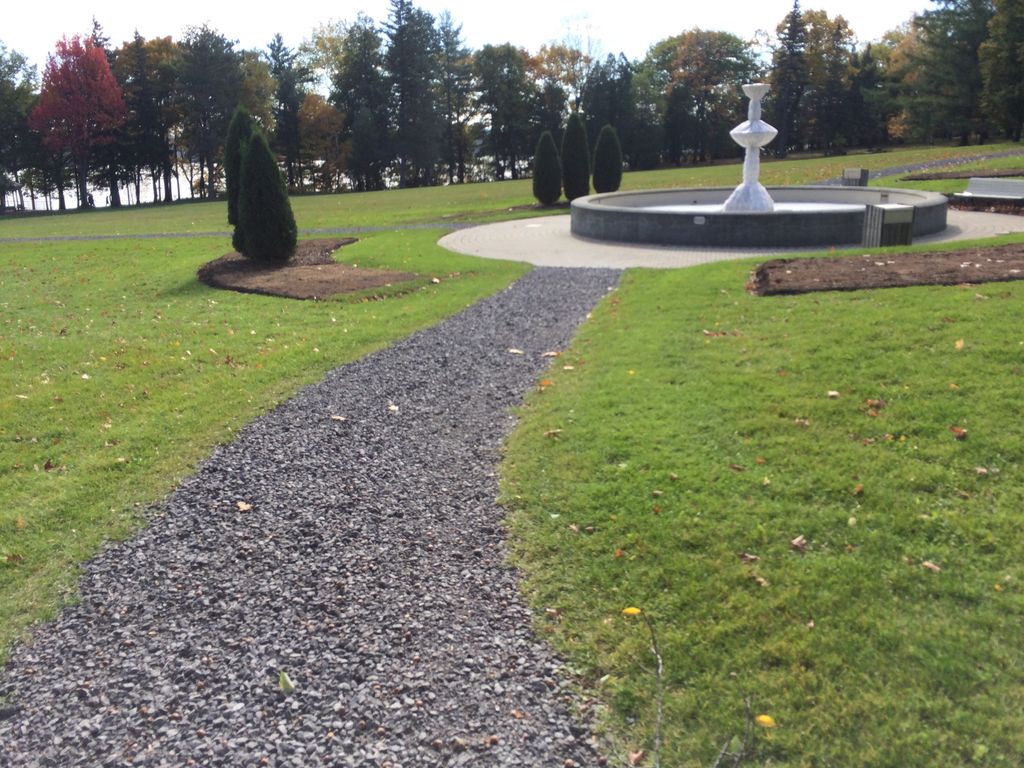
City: quebec_city